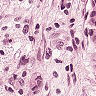
Metastatic tissue present: yes